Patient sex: M
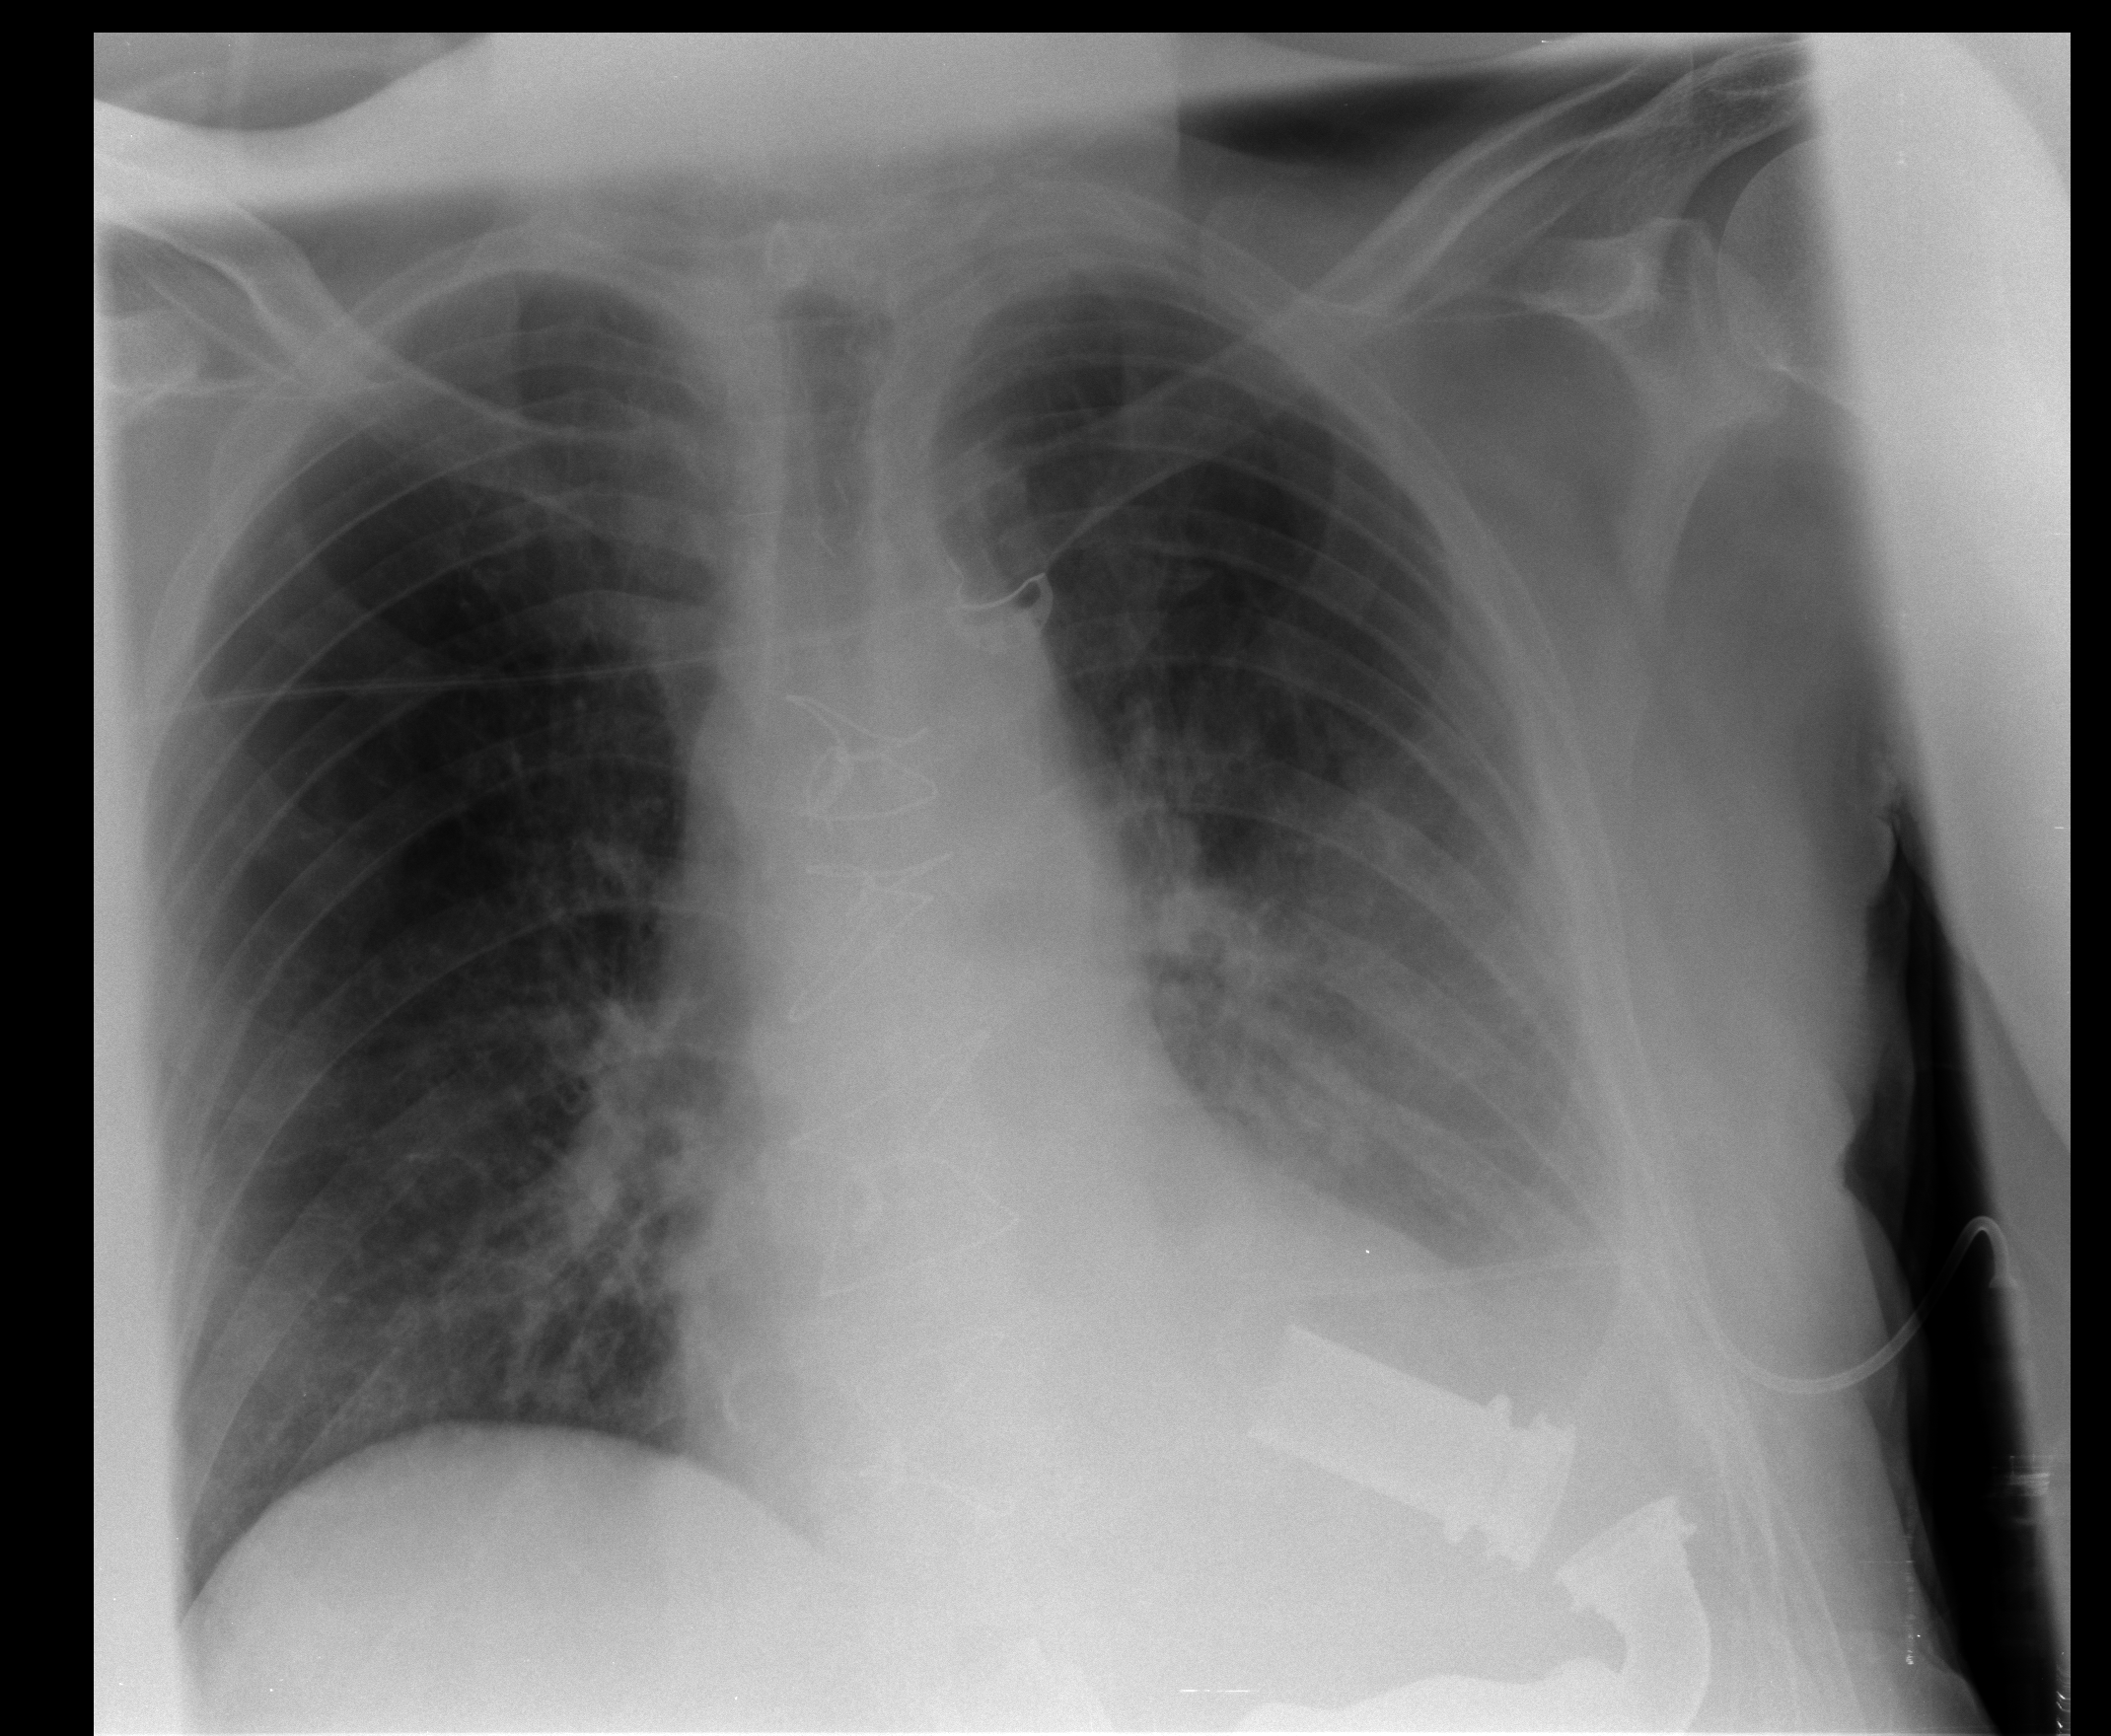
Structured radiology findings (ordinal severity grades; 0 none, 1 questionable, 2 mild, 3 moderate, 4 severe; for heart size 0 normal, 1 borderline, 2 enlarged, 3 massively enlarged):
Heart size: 0
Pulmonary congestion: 0
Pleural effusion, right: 0
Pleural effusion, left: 2
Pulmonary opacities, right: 0
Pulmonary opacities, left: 0
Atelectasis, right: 0
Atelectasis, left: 2